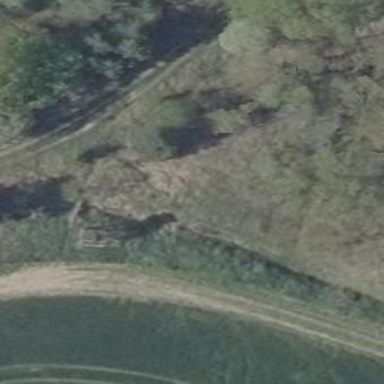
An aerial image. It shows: Hunting stand.